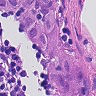
Metastatic tissue present: yes